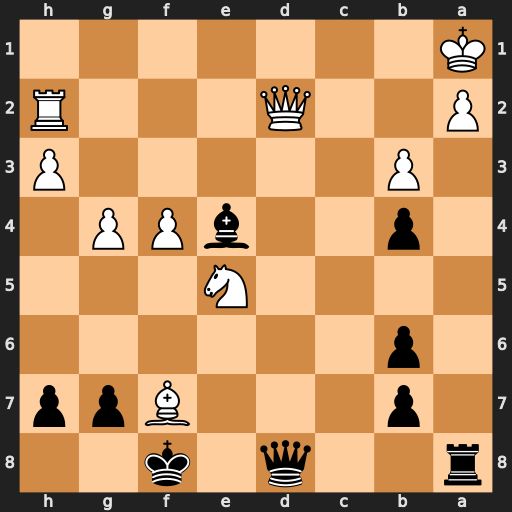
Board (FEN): r2q1k2/1p3Bpp/1p6/4N3/1p2bPP1/1P5P/P2Q3R/K7
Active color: b
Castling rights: -
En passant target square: -
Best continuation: Rxa2+ Qxa2 Qd1+ Kb2 Qd4+ Kc1 Qg1+ Kd2 Qxh2+ Ke3 Qxa2